Question: when I apply the 180 degree transform to the progress bar it goes outside of the window. here is what it looks like in the designer.
<URL>

how can I get it to move inside the window.
here is my code:
'''
<Window x:Class="game.Player2Screen"
xmlns="http://schemas.microsoft.com/winfx/2006/xaml/presentation"
xmlns:x="http://schemas.microsoft.com/winfx/2006/xaml"
Title="Player2Screen" Height="298" Width="310">
<ProgressBar Name="ProgressBarTimer" Orientation="Vertical" Foreground="Blue" Background="Black" MouseLeftButtonDown="ProgressBarTimer_MouseLeftButtonDown"
Value="0" HorizontalAlignment="Center" Maximum="100" VerticalAlignment="Top" Height="250" Width="265" >
<ProgressBar.RenderTransform>
<RotateTransform Angle="180"/>
</ProgressBar.RenderTransform>
</ProgressBar>
</Window>
'''
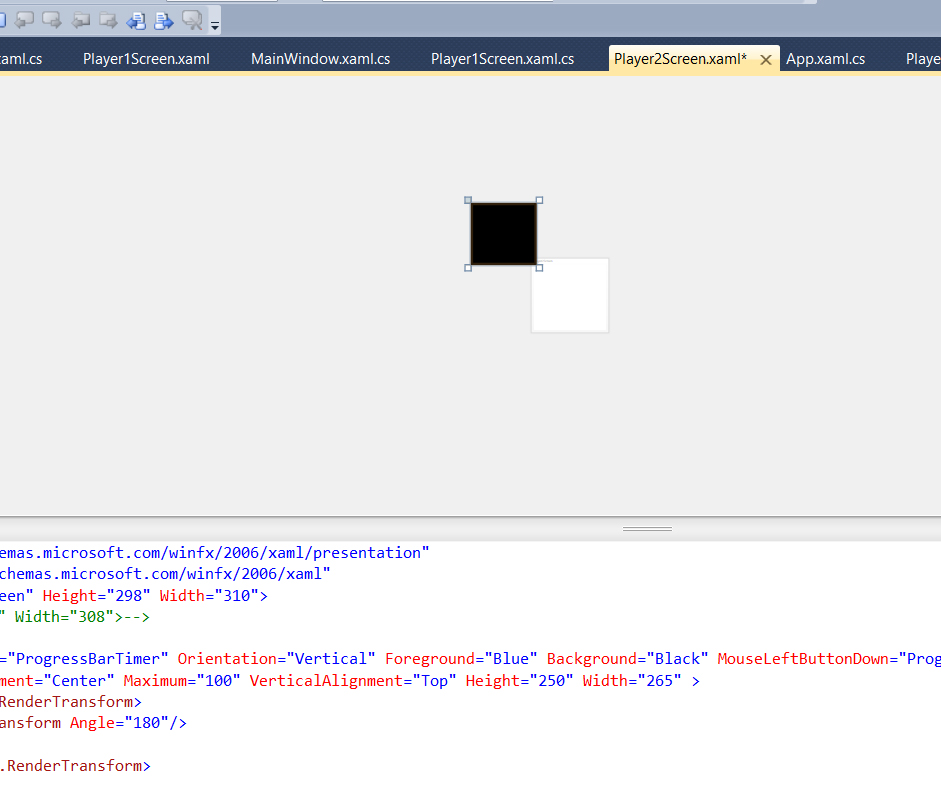
Answer: You need to specify the render transform origin.
See <URL>